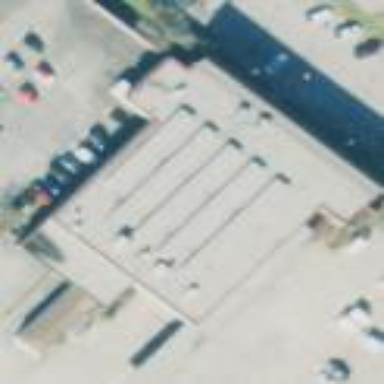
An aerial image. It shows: Building that serves as post office.